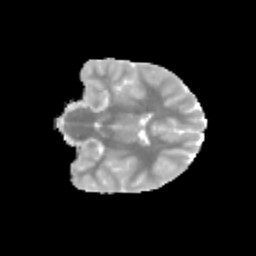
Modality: MD
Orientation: coronal
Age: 11
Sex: female
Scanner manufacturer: siemens
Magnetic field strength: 3 T
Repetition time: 3.8 s
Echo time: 0.07 s